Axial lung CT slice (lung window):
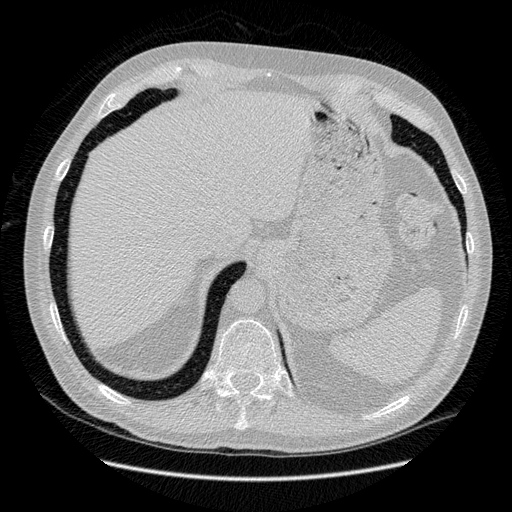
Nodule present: no